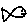
Label: fish